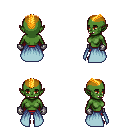
a pixel art fantasy rpg character, female body template, orc, green skin, overskirt, red pants, light blonde short mohawk hairstyle, metal gloves, four views (front, back, left, right), 2x2 character sprite sheet, small pixel art, hard edges, no anti-aliasing